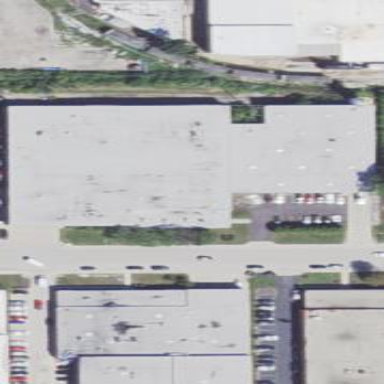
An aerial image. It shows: Industrial building.